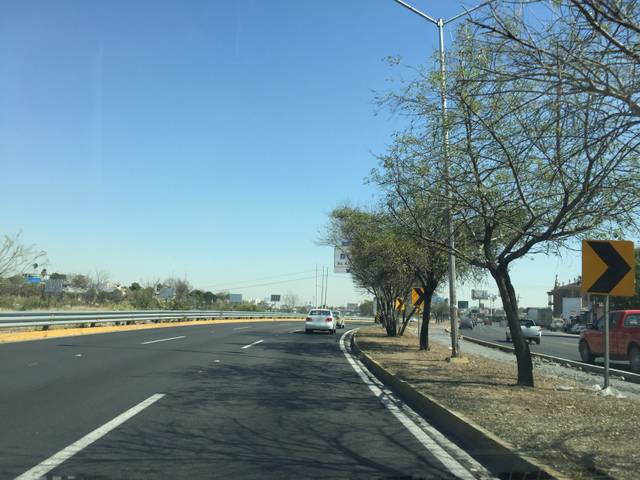
Region: Mexico
Coordinates: 25.684, -100.258